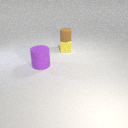
small yellow rubber cube to the right of large purple rubber cylinder